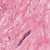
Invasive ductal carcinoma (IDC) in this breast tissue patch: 0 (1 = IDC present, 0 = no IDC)